Field crop: maize
Growth stage: 2
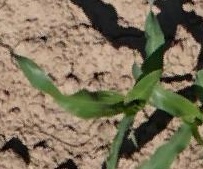
Species: maize